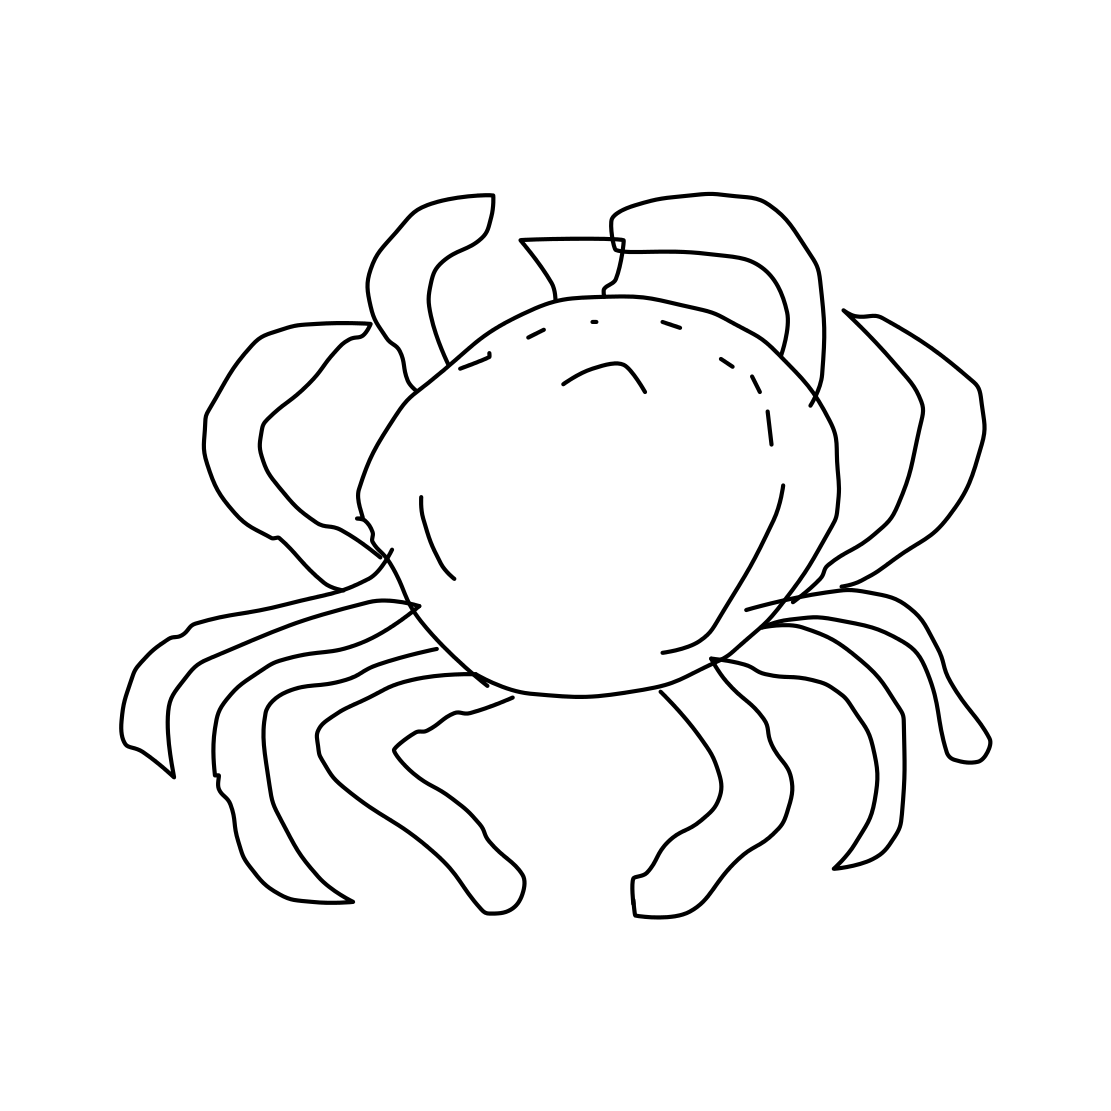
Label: crab